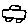
Label: car